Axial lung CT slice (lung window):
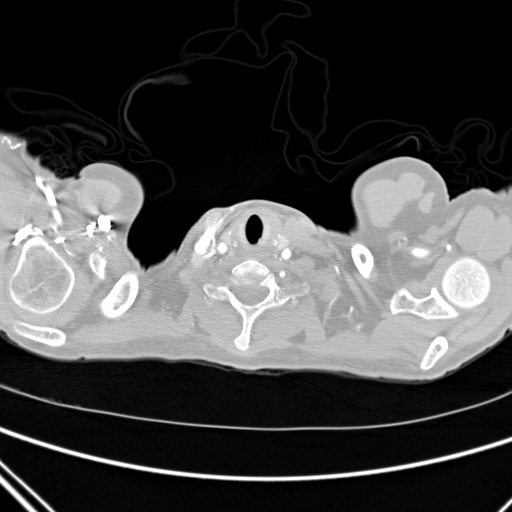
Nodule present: no